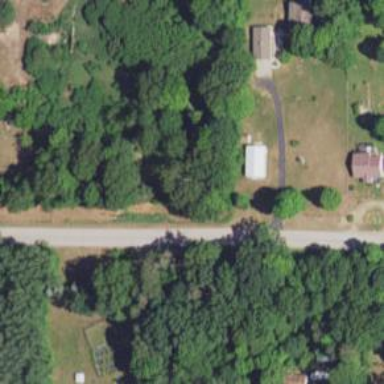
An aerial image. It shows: Residential road with asphalt surface.